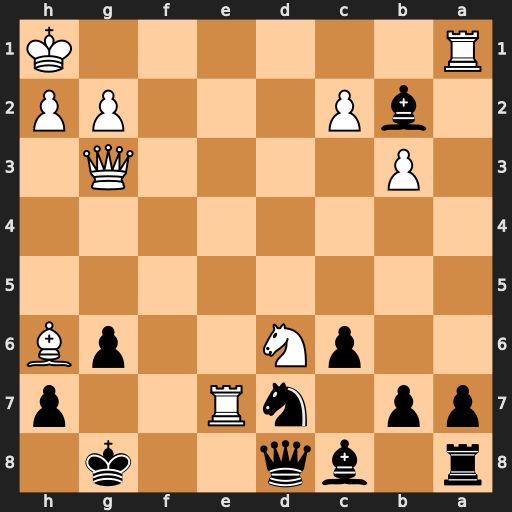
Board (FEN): r1bq2k1/pp1nR2p/2pN2pB/8/8/1P4Q1/1bP3PP/R6K
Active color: b
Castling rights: -
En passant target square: -
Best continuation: Qxe7 Re1 Be5